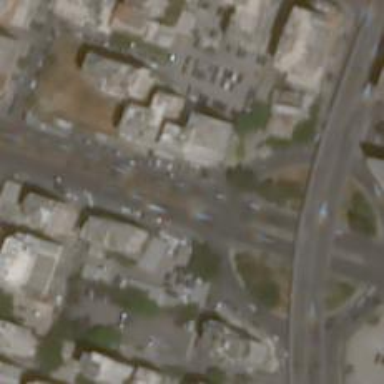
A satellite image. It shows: Crossing on the road.